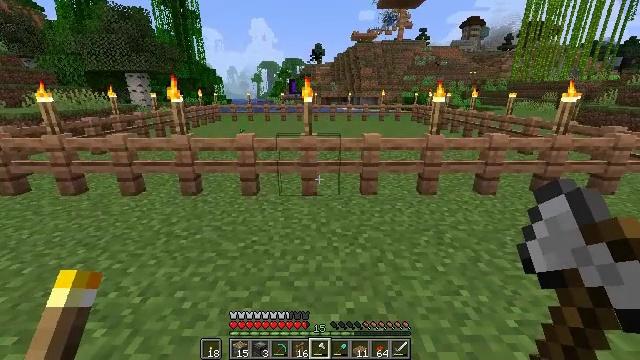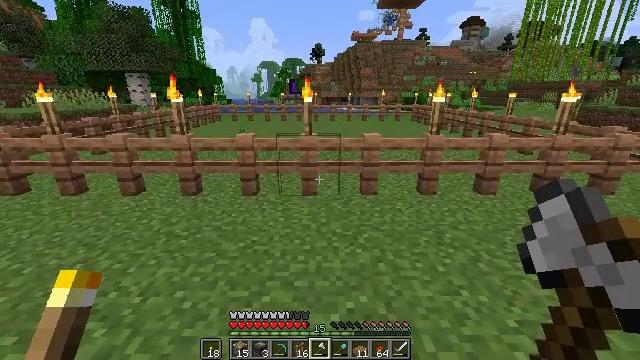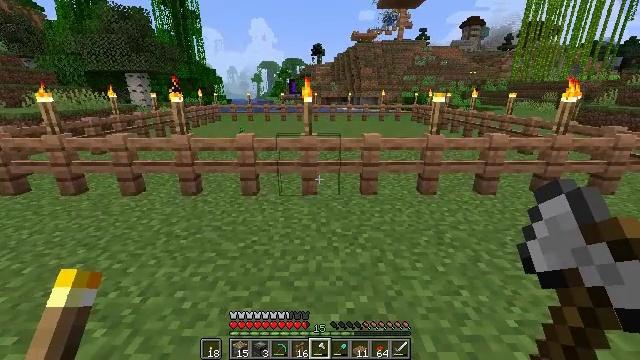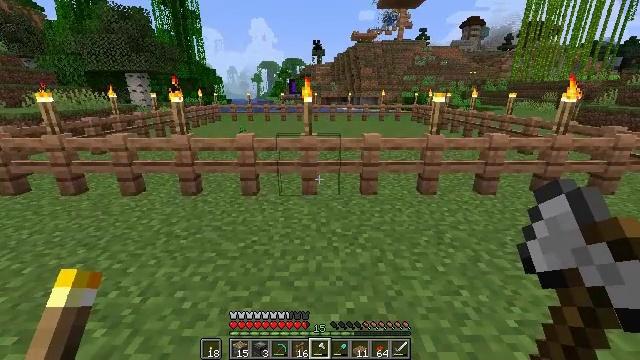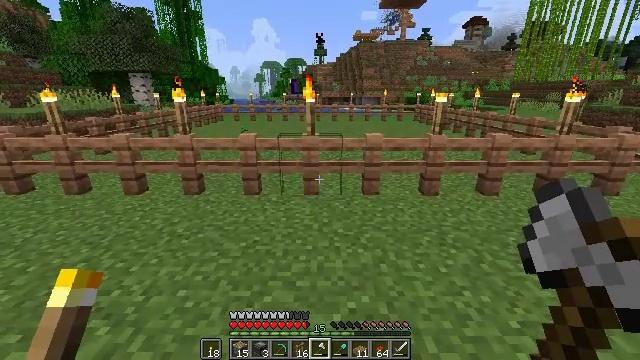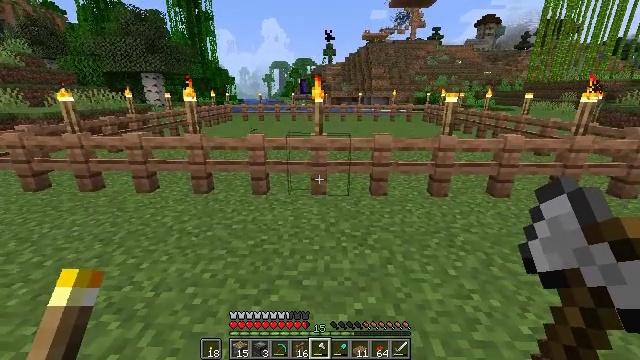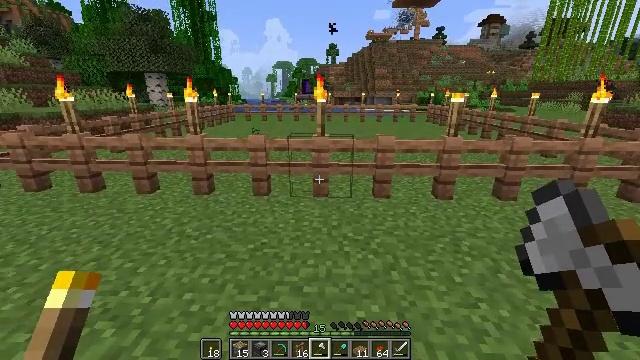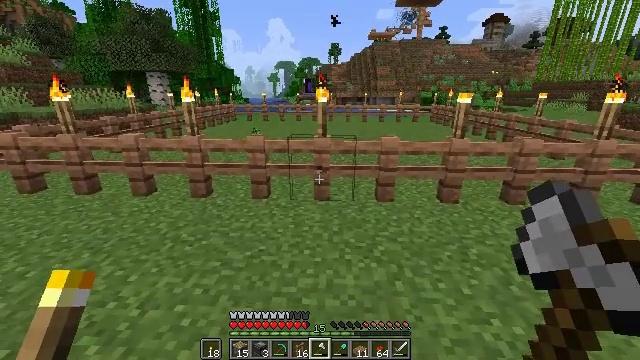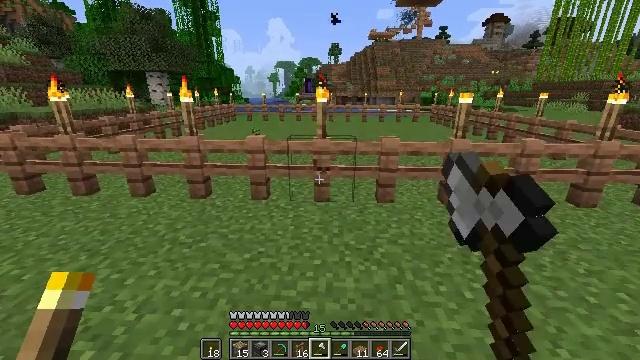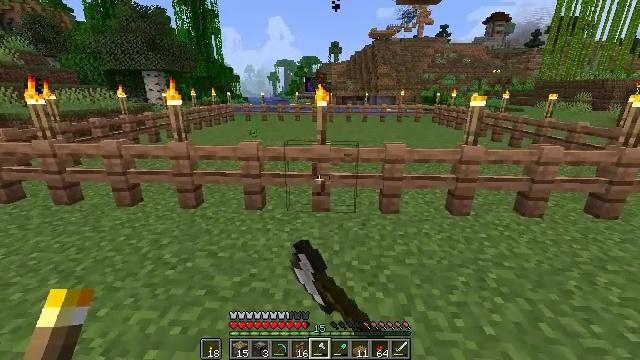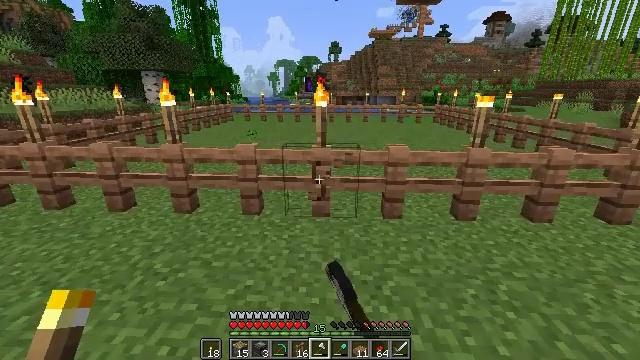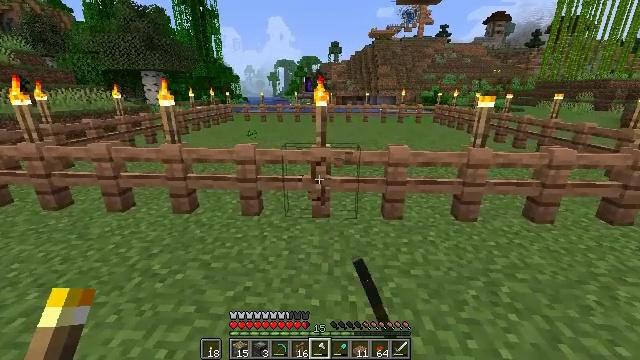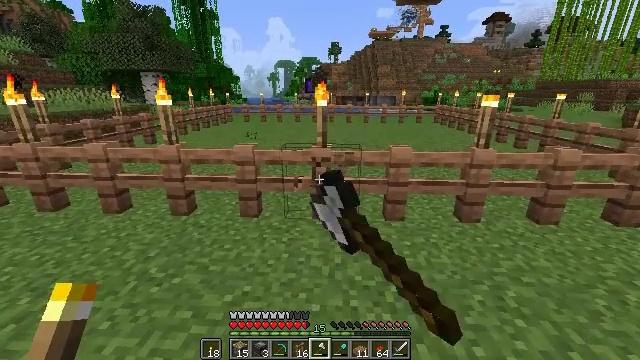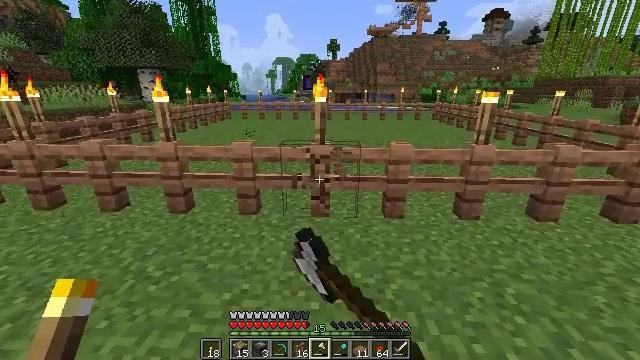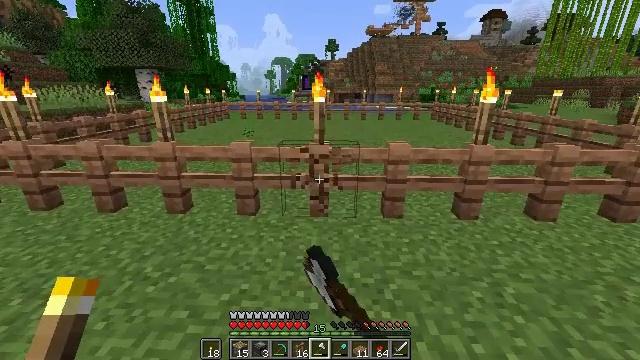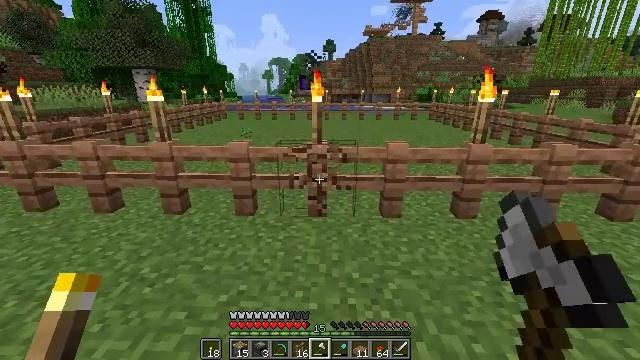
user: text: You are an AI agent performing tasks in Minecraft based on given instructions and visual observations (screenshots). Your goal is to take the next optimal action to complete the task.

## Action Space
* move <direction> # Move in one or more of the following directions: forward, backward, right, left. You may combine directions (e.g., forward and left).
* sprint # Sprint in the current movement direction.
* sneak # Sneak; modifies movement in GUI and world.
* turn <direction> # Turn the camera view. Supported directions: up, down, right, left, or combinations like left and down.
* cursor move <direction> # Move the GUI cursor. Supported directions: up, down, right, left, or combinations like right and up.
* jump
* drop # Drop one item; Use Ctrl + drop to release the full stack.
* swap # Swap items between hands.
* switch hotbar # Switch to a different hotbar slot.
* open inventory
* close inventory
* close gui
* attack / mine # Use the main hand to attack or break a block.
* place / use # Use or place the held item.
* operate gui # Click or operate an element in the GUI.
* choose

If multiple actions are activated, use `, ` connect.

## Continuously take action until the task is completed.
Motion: motion action
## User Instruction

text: Break the jungle fence to collect it.
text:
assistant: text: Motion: no_op
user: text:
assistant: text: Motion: no_op
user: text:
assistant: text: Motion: no_op
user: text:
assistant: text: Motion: no_op
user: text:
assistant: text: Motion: turn left
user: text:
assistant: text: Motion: move forward
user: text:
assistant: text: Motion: move forward, attack / mine
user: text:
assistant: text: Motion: move forward, attack / mine
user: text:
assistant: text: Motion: move forward, attack / mine
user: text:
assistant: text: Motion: attack / mine
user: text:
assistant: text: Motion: attack / mine
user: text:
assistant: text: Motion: attack / mine
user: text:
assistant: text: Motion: attack / mine
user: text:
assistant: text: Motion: attack / mine
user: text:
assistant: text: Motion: attack / mine
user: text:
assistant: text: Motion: attack / mine
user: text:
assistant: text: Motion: attack / mine
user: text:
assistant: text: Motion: attack / mine
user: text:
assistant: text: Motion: attack / mine
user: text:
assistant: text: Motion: attack / mine
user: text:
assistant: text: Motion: attack / mine